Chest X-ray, PA view. Patient: 28 years old, sex M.
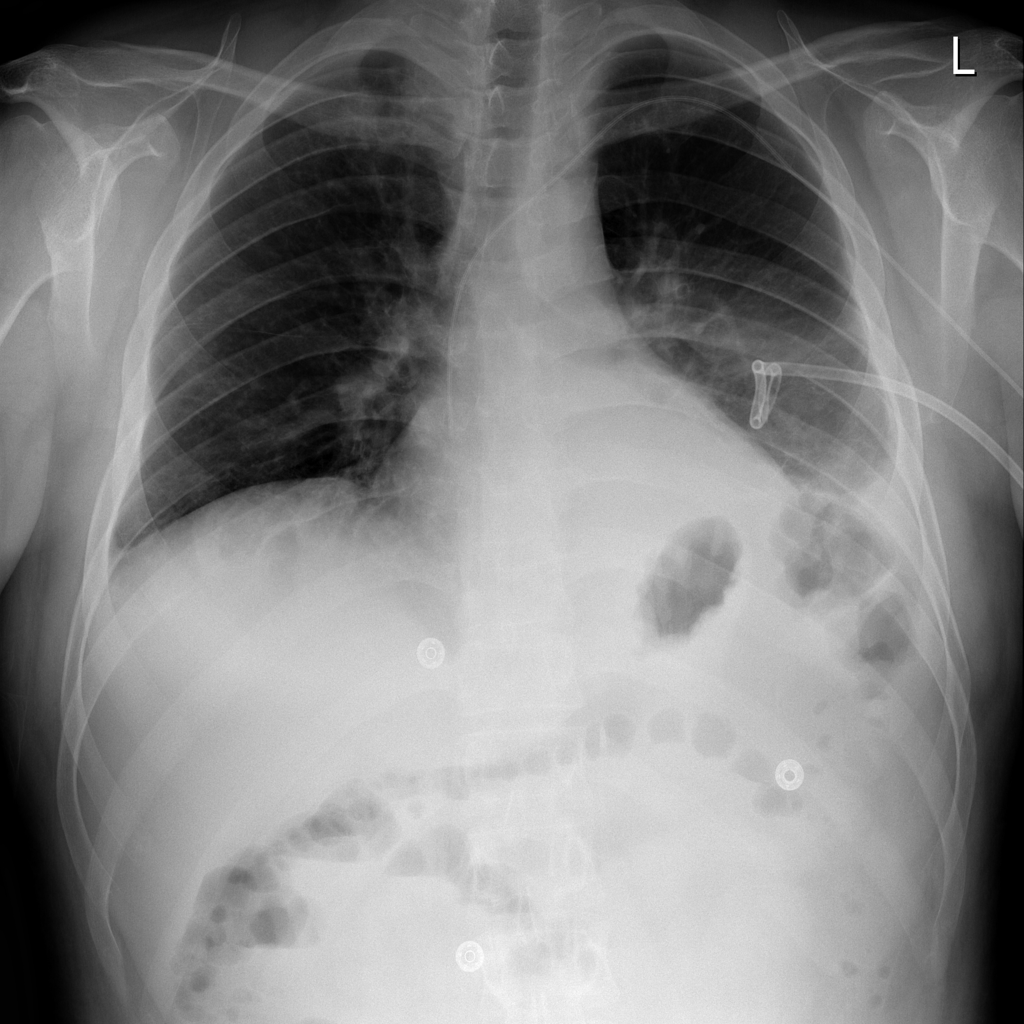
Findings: Atelectasis, Effusion, Infiltration, Nodule